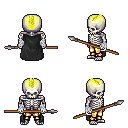
a pixel art fantasy rpg character, male body template, skeleton, black cape, gold greaves, gold short mohawk hairstyle, white cloth bandages, spear, four views (front, back, left, right), 2x2 character sprite sheet, small pixel art, hard edges, no anti-aliasing